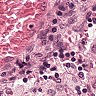
Metastatic tissue present: no